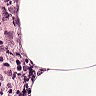
Metastatic tissue present: no